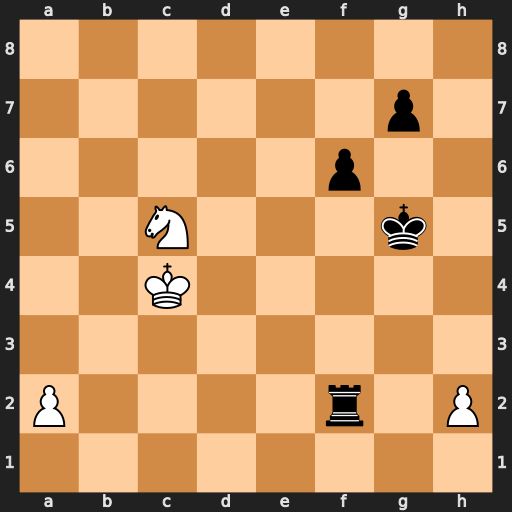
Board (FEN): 8/6p1/5p2/2N3k1/2K5/8/P4r1P/8
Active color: w
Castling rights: -
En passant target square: -
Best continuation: Ne4+ Kf5 Nxf2